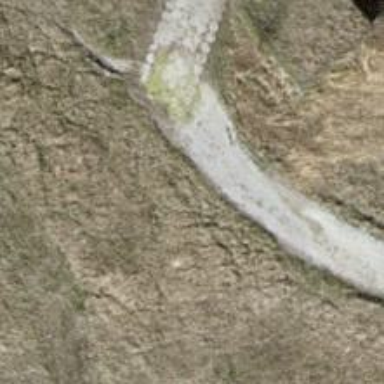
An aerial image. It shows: Track road.